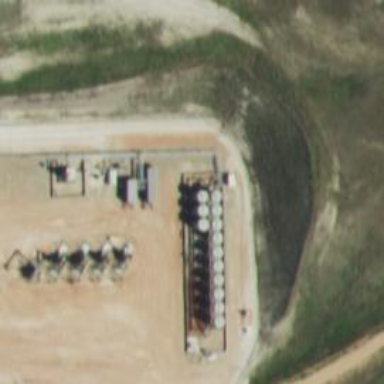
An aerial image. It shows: Storage tank with man-made structure.